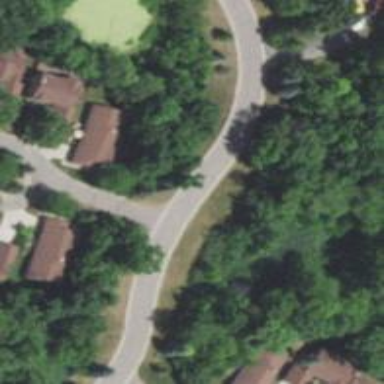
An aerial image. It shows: Residential road within gated community. The road surface is asphalt.